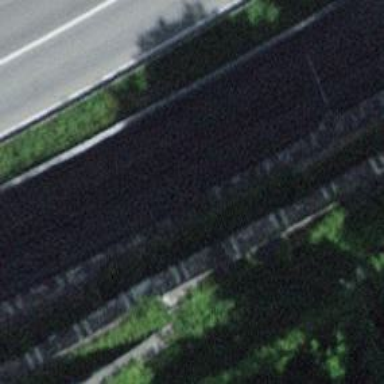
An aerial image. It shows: Retaining wall.